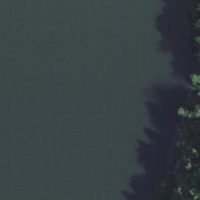
EUNIS habitat code: 14
Species observed at this site:
Petasites albus